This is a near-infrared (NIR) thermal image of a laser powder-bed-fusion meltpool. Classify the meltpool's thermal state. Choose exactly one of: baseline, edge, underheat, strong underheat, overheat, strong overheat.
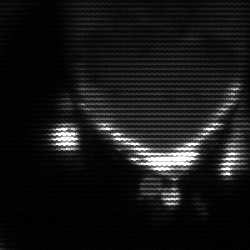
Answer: baseline